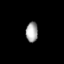
Tissue: lung
Cell type: Endothelial cells
Senescence score: 0.2365
Nuclear area (px): 234
Mean DAPI intensity: 165.944